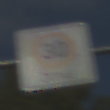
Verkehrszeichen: BeginnZone30
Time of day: MorningAfternoon
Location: Outdoor (Suburban)
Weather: PartlyCloudy
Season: NotSpecified
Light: Natural